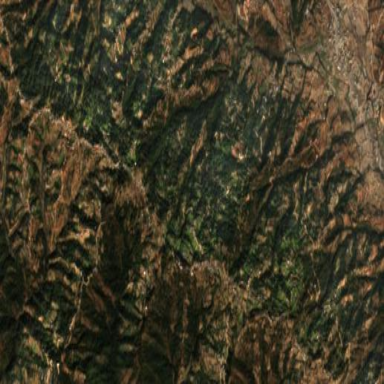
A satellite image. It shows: Forest area.